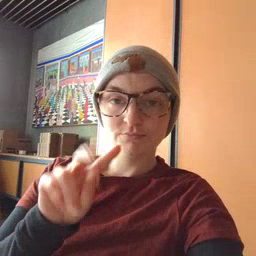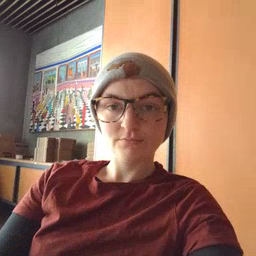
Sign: TV